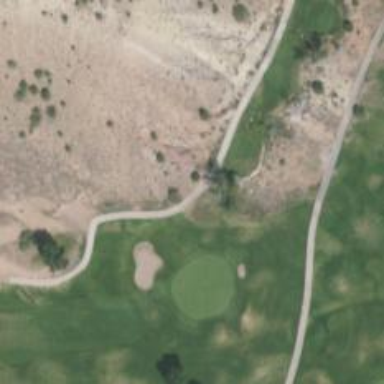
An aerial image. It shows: Path designated for golf carts.